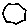
Label: hexagon